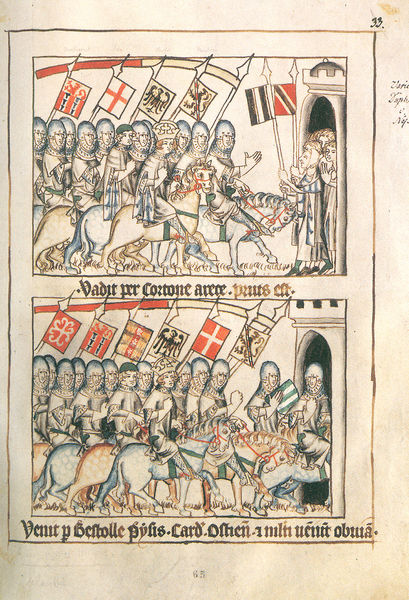
Titel: Trierer Bildhandschrift/Bilderchronik von Kaiser Heinrich VII. und Kurfürst Balduin von Luxemburg 1308-1313/ Kaiser Heinrichs Romfahrt
Schlagwörter: schloss, bauern, pferd, pferde, reiter, turm, reiten, schrift, fahnen, zug, banner, krieg, tor, buch, burg, druck, schweiz, ritter, heer, rüstung, wimpel, wappen, helme, mittelalter, kreuzzug, lanzen, flaggen, jerusalem, buchmalerei, einzug, fürsten, fürstentum, kleinstaaten, prerde, klateinisch